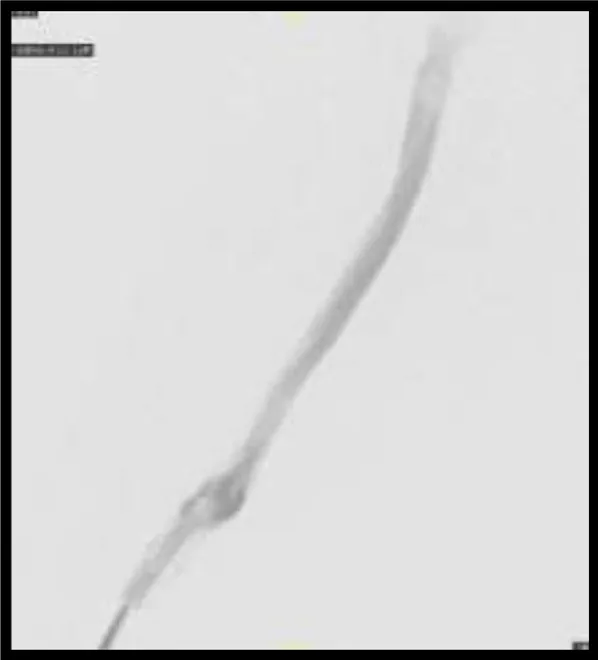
Venogram during PCDT.
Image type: radiology (ct)